Question: im having issues with my JMenuBar. I have added a image with the code below. I would like the exit under the file menu - image no. 1 (like a drop down ) and the insert under the edit tab - image no.2. For some reason the witch should also be under the edit tab isn't displaying - image no.3. When you hover over search in the edit menu I would like image no.4,5 and 6 to appear. I think all of these points are related. Can anyone see my mistake? hope the picture helps make my question more clear, Thanks in advanced!

'''
import java.awt.*;
import java.awt.event.*;
import javax.swing.*;
import javax.swing.text.*;
public class DVD1 extends JFrame implements ActionListener
{
//construct components
JLabel sortPromt= new JLabel("Sort by:");
JComboBox fieldCombo= new JComboBox();
JTextPane textPane = new JTextPane();
//initalize data in arrays
String title[]={"Casablanca", "Citizen Kane", "Singin in the rain", "The wizzard of Oz"};
String studio[]={"Wanner Brothers", "RKO Pictures", "MGM", "MGM"};
String year[]={"1942", "1941", "1952", "1939"};
//construct an instance of DVD
public DVD1()
{
super("Classic on DVD");
}
//create the menu system
public JMenuBar createMenuBar()
{
///create instance of menu bar
JMenuBar mnuBar =new JMenuBar();
setJMenuBar(mnuBar);
//Construct and Populate the File menu
JMenu mnuFile = new JMenu("File",true);
mnuFile.setMnemonic(KeyEvent.VK_F);
mnuFile.setDisplayedMnemonicIndex(0);
mnuBar.add(mnuFile);
JMenuItem mnuFileExit =new JMenuItem("Exit");
mnuFileExit.setMnemonic(KeyEvent.VK_E);
mnuFileExit.setDisplayedMnemonicIndex(1);
mnuBar.add(mnuFileExit);
mnuFileExit.setActionCommand("Exit");
mnuFileExit.addActionListener(this);
//construct and pop the edit menu
JMenu mnuEdit = new JMenu("Edit",true);
mnuEdit.setMnemonic(KeyEvent.VK_E);
mnuEdit.setDisplayedMnemonicIndex(0);
mnuBar.add(mnuEdit);
JMenuItem mnuEditInsert = new JMenuItem("Insert New DVD");
mnuEditInsert.setMnemonic(KeyEvent.VK_I);
mnuEditInsert.setDisplayedMnemonicIndex(1);
mnuBar.add(mnuEditInsert);
mnuEditInsert.setActionCommand("Insert");
mnuEditInsert.addActionListener(this);
JMenu mnuEditSearch = new JMenu("Search",true);
mnuEditSearch.setMnemonic(KeyEvent.VK_R);
mnuEditSearch.setDisplayedMnemonicIndex(3);
mnuEditSearch.add(mnuEditSearch);
JMenuItem mnuEditSearchByTitle =new JMenuItem("By Title");
mnuEditSearchByTitle.setMnemonic(KeyEvent.VK_T);
mnuEditSearchByTitle.setDisplayedMnemonicIndex(3);
mnuBar.add(mnuEditSearchByTitle);
mnuEditSearchByTitle.setActionCommand("title");
mnuEditSearchByTitle.addActionListener(this);
JMenuItem mnuEditSearchByStudio =new JMenuItem("By Studio");
mnuEditSearchByStudio.setMnemonic(KeyEvent.VK_S);
mnuEditSearchByStudio.setDisplayedMnemonicIndex(3);
mnuBar.add(mnuEditSearchByStudio);
mnuEditSearchByStudio.setActionCommand("title");
mnuEditSearchByStudio.addActionListener(this);
JMenuItem mnuEditSearchByYear =new JMenuItem("By Year");
mnuEditSearchByYear.setMnemonic(KeyEvent.VK_Y);
mnuEditSearchByYear.setDisplayedMnemonicIndex(3);
mnuBar.add(mnuEditSearchByYear);
mnuEditSearchByYear.setActionCommand("title");
mnuEditSearchByYear.addActionListener(this);
return mnuBar;
}//End menu contructor
//Create the conetnt pane
public Container createContentPane()
{
//populate the jcomboBox
fieldCombo.addItem("Title");
fieldCombo.addItem("Studio");
fieldCombo.addItem("Year");
fieldCombo.addActionListener(this);
fieldCombo.setToolTipText("Click the drop-down arow to display sort fields");
//construct and populate the north panel
JPanel northPanel = new JPanel();
northPanel.setLayout(new FlowLayout());
northPanel.add(sortPromt);
northPanel.add(fieldCombo);
//Create the JTextPane and center Panel
JPanel centerPanel = new JPanel();
setTabsAndStyles(textPane);
textPane = addTextToTextPane();
JScrollPane scrollPane = new JScrollPane(textPane);
scrollPane.setVerticalScrollBarPolicy(JScrollPane.VERTICAL_SCROLLBAR_ALWAYS);
scrollPane.setPreferredSize(new Dimension(500, 200));
centerPanel.add(scrollPane);
//create container and set attributes
Container c = getContentPane();
c.setLayout(new BorderLayout(10,10));
c.add(northPanel,BorderLayout.NORTH);
c.add(centerPanel,BorderLayout.CENTER);
return c;
}//end create container method
//method to create thtab stops and set fontstyles
protected void setTabsAndStyles(JTextPane textPane)
{
//create Tab Stops
TabStop[] tabs = new TabStop[2];
tabs[0] = new TabStop(200, TabStop.ALIGN_LEFT,TabStop.LEAD_NONE);
tabs[1] = new TabStop(350, TabStop.ALIGN_LEFT,TabStop.LEAD_NONE);
TabSet tabset = new TabSet(tabs);
//set tab style
StyleContext tabStyle = StyleContext.getDefaultStyleContext();
AttributeSet aset=
tabStyle.addAttribute(SimpleAttributeSet.EMPTY, StyleConstants.TabSet,tabset);
textPane.setParagraphAttributes(aset, false);
//set Font Style
Style fontStyle =
StyleContext.getDefaultStyleContext().getStyle(StyleContext.DEFAULT_STYLE);
Style regular = textPane.addStyle("regular", fontStyle);
StyleConstants.setFontFamily(fontStyle, "sansSerif");
Style s = textPane .addStyle("italic",regular);
StyleConstants.setItalic(s,true);
s = textPane .addStyle("blod",regular);
StyleConstants.setBold(s,true);
s = textPane .addStyle("lard",regular);
StyleConstants.setFontSize(s,16);
}
//method to ad text to textpane
public JTextPane addTextToTextPane()
{
Document doc = textPane.getDocument();
try
{
//clear previous text
doc.remove(0, doc.getLength());
//Insert title
doc.insertString(0,"Title Studio Year
",textPane.getStyle("large"));
//insert detail
for(int j=0;j<title.length;j++)
{
doc.insertString(doc.getLength(),title[j] + " ",textPane.getStyle("bold"));
doc.insertString(doc.getLength(),studio[j] + " ",textPane.getStyle("italic"));
doc.insertString(doc.getLength(),year[j] + "
",textPane.getStyle("regular"));
}//end loop
} //end try
catch (BadLocationException ble)
{
System.err.println("Couldnlt Insert Text");
}//end catch
return textPane;
}///end addtexttotextpane method
public void actionPerformed(ActionEvent e)
{
String arg = e.getActionCommand();
//user clicks the sort by combo box
if(e.getSource() == fieldCombo)
{
switch(fieldCombo.getSelectedIndex())
{
case 0:
sort(title);
break;
case 1:
sort(studio);
break;
case 2:
sort(year);
break;
}//end swictch
} //end if
//user clicks exit on file menu
if (arg=="Exit")
System.exit(0);
//user clicks insert new dvd on edit menu
if (arg=="insert")
{
String newTitle = JOptionPane.showInputDialog(null, "Please enter the moive's title");
String newStudio = JOptionPane.showInputDialog(null, "Please enter the studio for" + newTitle);
String newYear = JOptionPane.showInputDialog(null, "Please enter the year for " + newTitle);
//Enlarge arrays
title = enlargeArray(title);
studio = enlargeArray(studio);
year = enlargeArray(year);
//add to arrys
title[title.length-1] = newTitle;
studio[studio.length-1] = newStudio;
year[year.length-1] = newYear;
//call to sort method
sort(title);
fieldCombo.setSelectedIndex(0);
}//end if
//user clicks title on search submeu
if(arg=="title")
search(arg,title);
//user clicks title on studio submeu
if(arg=="studio")
search(arg,studio);
//user clicks title on year submeu
if(arg=="year")
search(arg,year);
}//end of actionPerfomed method
//Method to enlarge an arry by 1
public String[] enlargeArray(String[]currentArray)
{
String[]newArray=new String [currentArray.length +1];
for(int i = 0; i<currentArray.length;i++)
newArray[i]=currentArray[i];
return newArray;
}//end enlarg arry method
//method to sort arrays
public void sort(String tempArray[])
{
//loop to control number of passes
for(int pass = 1;pass<tempArray.length;pass++)
{
for(int element =0 ; element<tempArray.length -1 ;element++)
if (tempArray[element].compareTo(tempArray[element+1])>0)
{
swap(title,element,element+1);
swap(studio,element, element+1);
swap(studio,element, element+1);
}//end if
}//end of loop
addTextToTextPane();
}//end of sort method
//method to swap two elements of an array
public void swap(String swapArray[], int first, int second)
{
String hold;//temp area to hold for swap
hold = swapArray[first];
swapArray[first] = swapArray[second];
swapArray[second] = hold;
} //end swap method
public void search (String searchField, String searchArray[])
{
try
{
Document doc = textPane.getDocument();//assing text to document object
doc.remove(0,doc.getLength());//clear previous text
//display colomTitles
doc.insertString(0,"TITLE STUDIO YEAR
",textPane.getStyle("large"));
//Prompt users for search data
String search=JOptionPane.showInputDialog(null, "Please enter the " + searchField);
boolean found= false;
//search arrays
for (int i=0; i<title.length; i++)
{
if(search.compareTo(searchArray[i])==0)
{
doc.insertString(doc.getLength(),title[i] + " ", textPane.getStyle("bold"));
doc.insertString(doc.getLength(),studio[i] + " ", textPane.getStyle("italic"));
doc.insertString(doc.getLength(),year[i] + "
", textPane.getStyle("regular"));
}//end if
}//end for
if (found = false)
{
JOptionPane.showMessageDialog(null,"Your search produced no results.", "no results found", JOptionPane.INFORMATION_MESSAGE);
sort(title);
}//end if
}//end try
catch(BadLocationException ble)
{
System.err.println("Couldn't insert text.");
}//end catch
}//End serach method
//main method executes at runtime
public static void main(String args[])
{
JFrame.setDefaultLookAndFeelDecorated(true);
DVD1 f =new DVD1();
f.setDefaultCloseOperation(JFrame.EXIT_ON_CLOSE);
f.setJMenuBar(f.createMenuBar());
f.setContentPane(f.createContentPane());
f.setSize(600,375);
f.setVisible(true);
}//end main method
}//end dvd class
'''
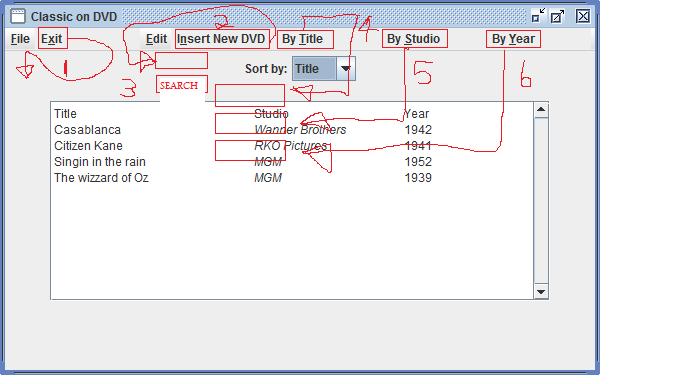
Answer: Actually, you are trying to insert your menu items directly to the MenuBar, and not to its Menu. You shall use:
'''
JMenu.add(JMenuItem menuItem)
'''
instead of
'''
JMenuBar.add(JMenu menu)
'''
Example for your code:
'''
mnuFile.add(mnuFileExit); // instead of mnuBar.add(mnuFileExit);
'''
And so on for your other menu items.